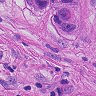
Metastatic tissue present: yes